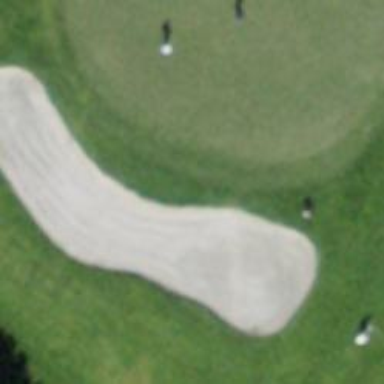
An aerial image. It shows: Bunker on golf course.